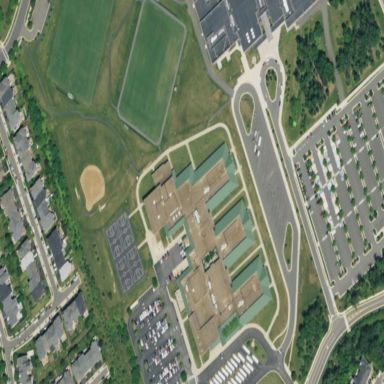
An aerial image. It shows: School surrounded by grass.